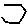
Label: hexagon